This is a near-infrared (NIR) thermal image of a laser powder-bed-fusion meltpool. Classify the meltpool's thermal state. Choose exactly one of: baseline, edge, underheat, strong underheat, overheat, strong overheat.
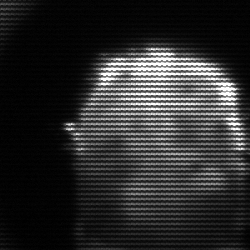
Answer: baseline